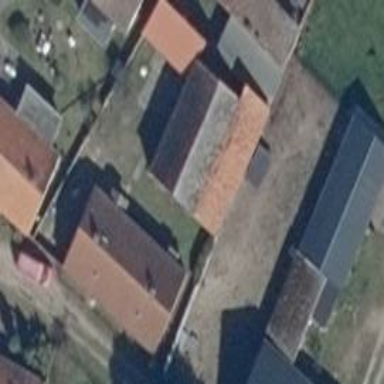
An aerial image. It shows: Simple and straightforward house.